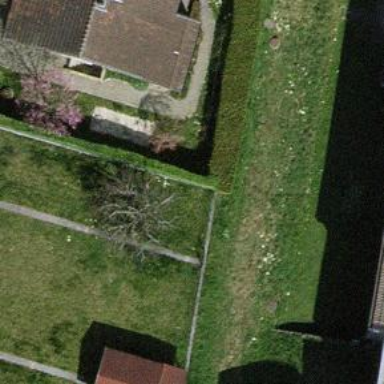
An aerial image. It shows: Hedge barrier.